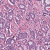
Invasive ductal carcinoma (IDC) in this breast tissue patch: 1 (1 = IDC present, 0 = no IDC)